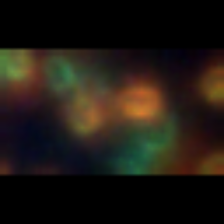
Taxon: Chaetoceros
Group: Diatoms